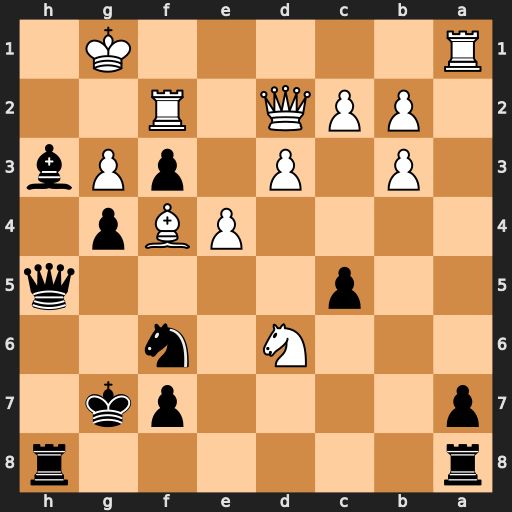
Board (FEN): r6r/p4pk1/3N1n2/2p4q/4PBp1/1P1P1pPb/1PPQ1R2/R5K1
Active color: b
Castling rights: -
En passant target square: -
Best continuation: Bg2 Rxg2 Qh1+ Kf2 Qxg2+